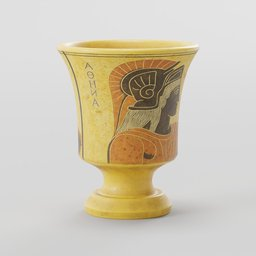
Label: decoration